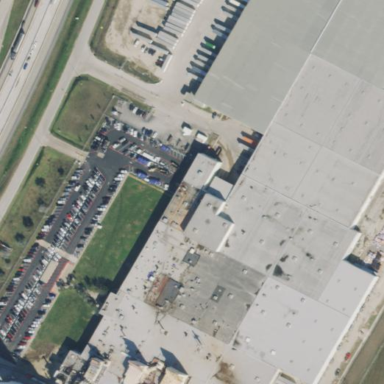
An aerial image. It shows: Industrial building.